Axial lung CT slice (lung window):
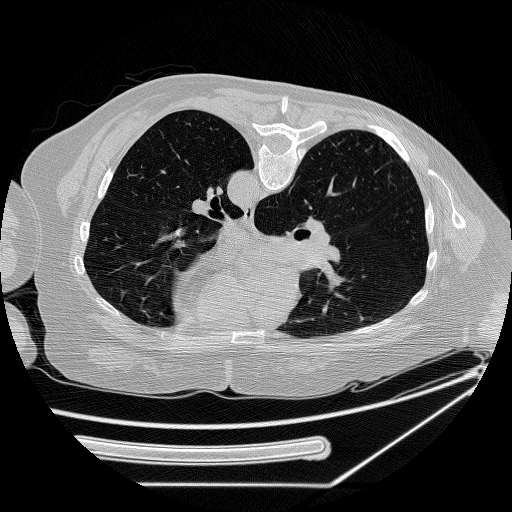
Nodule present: no